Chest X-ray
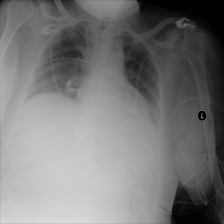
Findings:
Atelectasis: negative
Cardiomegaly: negative
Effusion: negative
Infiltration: positive
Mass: negative
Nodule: negative
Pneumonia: negative
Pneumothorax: negative
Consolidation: negative
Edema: negative
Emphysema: negative
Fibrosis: negative
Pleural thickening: negative
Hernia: negative